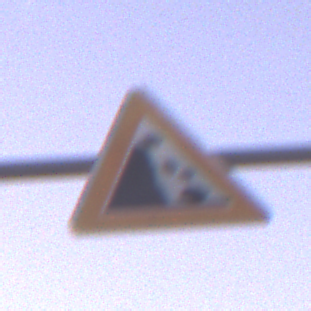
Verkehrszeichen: SteinschlagLinks
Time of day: Dawn
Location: Outdoor (RoadRail)
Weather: Clear
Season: NotSpecified
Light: Natural